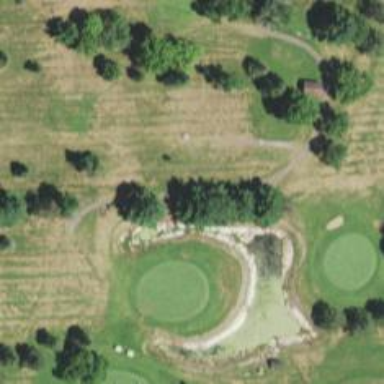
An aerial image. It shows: Pathway for golfing.